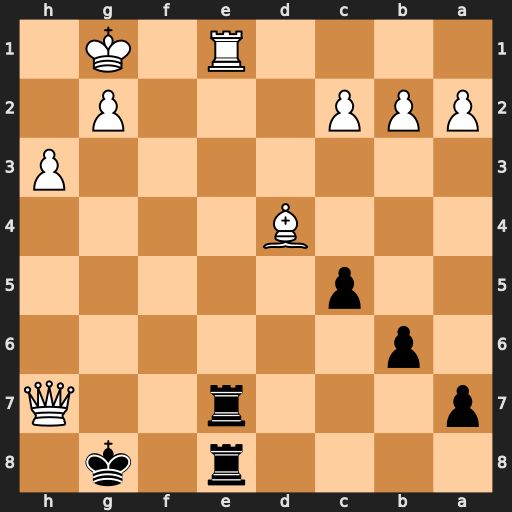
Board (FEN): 4r1k1/p3r2Q/1p6/2p5/3B4/7P/PPP3P1/4R1K1
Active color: b
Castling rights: -
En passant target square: -
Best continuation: Kxh7 Rxe7+ Rxe7